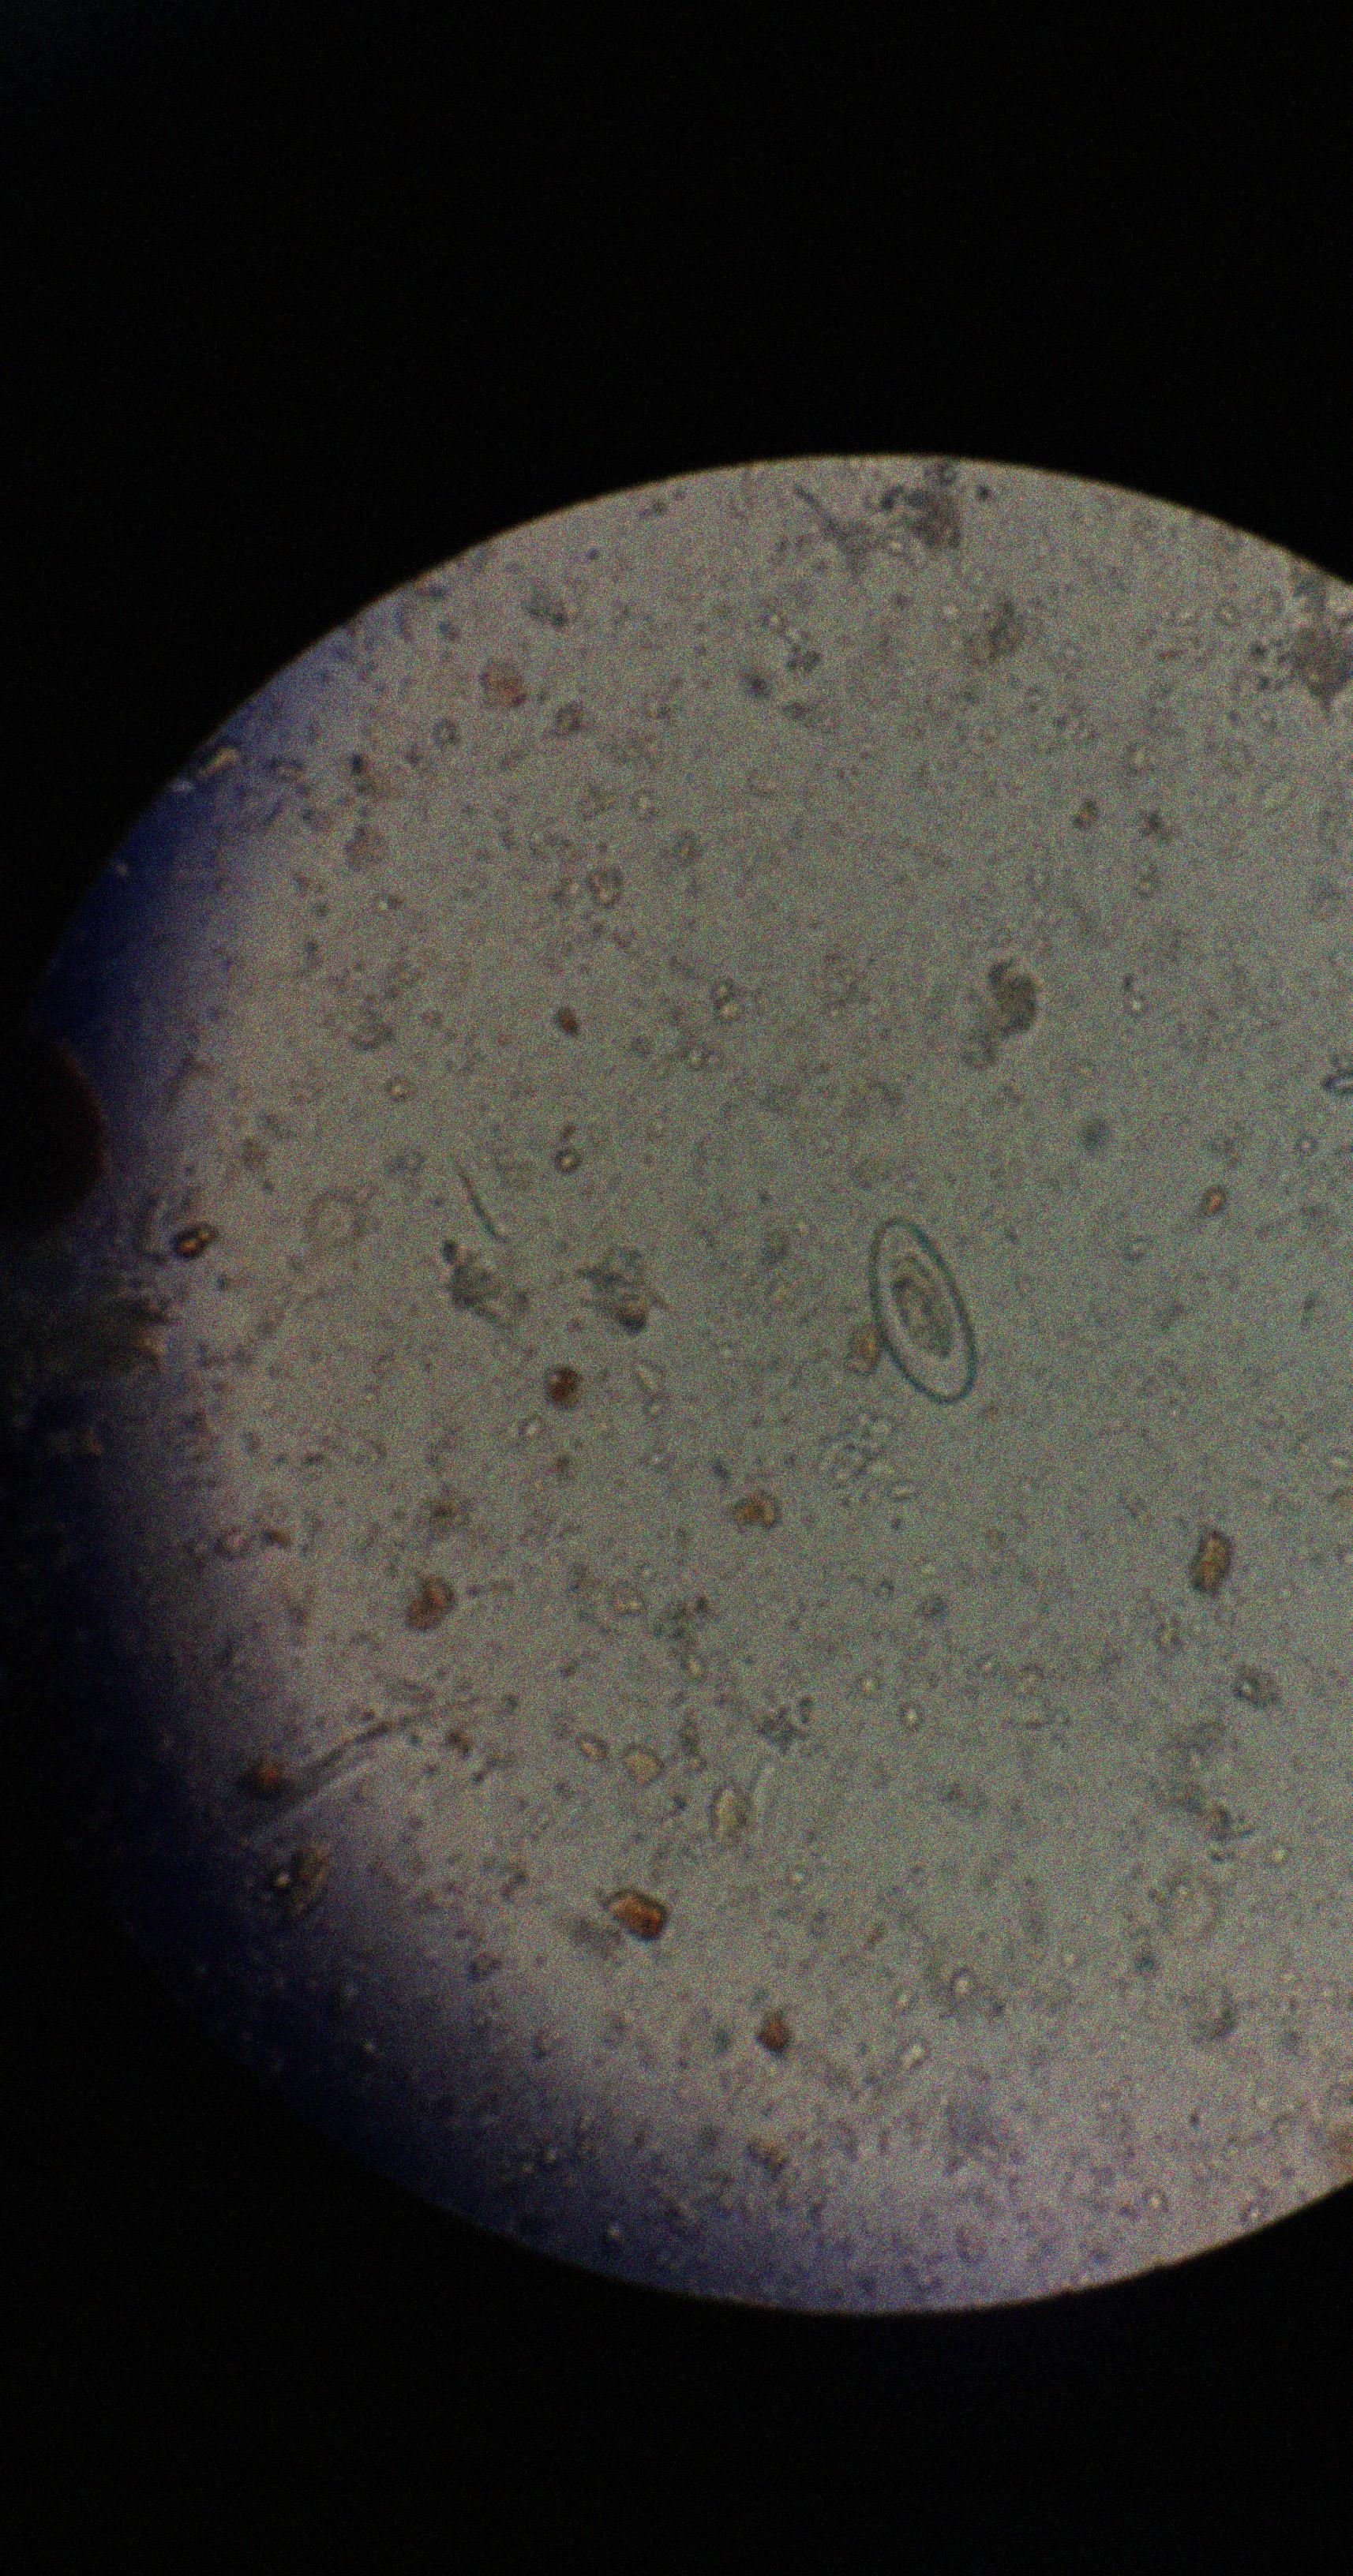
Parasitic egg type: Enterobius vermicularis